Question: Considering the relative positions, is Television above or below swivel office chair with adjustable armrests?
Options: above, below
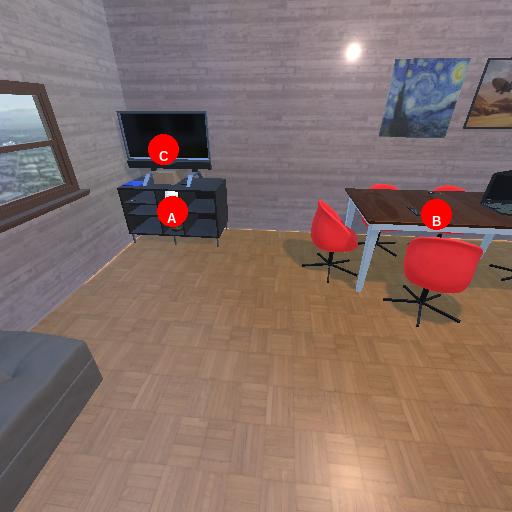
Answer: above